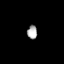
Tissue: prostate
Cell type: Endothelial cells
Senescence score: 0.6996
Nuclear area (px): 130
Mean DAPI intensity: 174.762